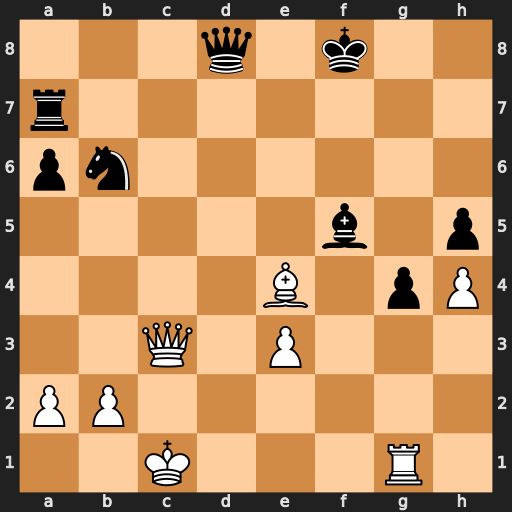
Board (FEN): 3q1k2/r7/pn6/5b1p/4B1pP/2Q1P3/PP6/2K3R1
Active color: w
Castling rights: -
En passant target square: -
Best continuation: Qh8+ Ke7 Qg7+